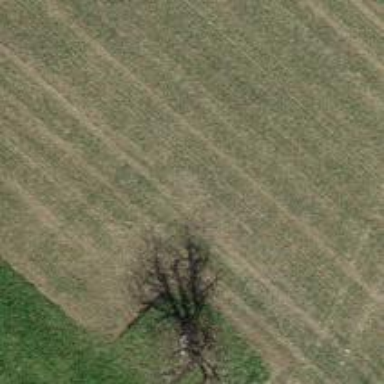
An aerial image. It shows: Deciduous tree with mixed leaves.